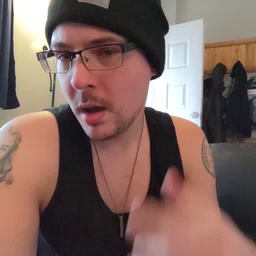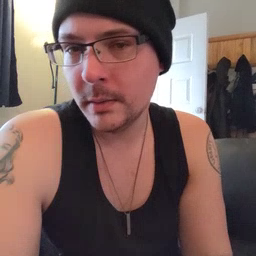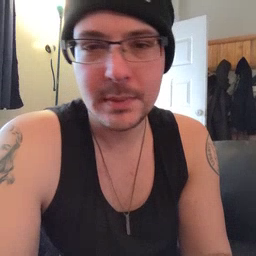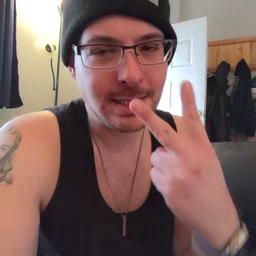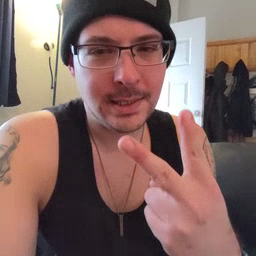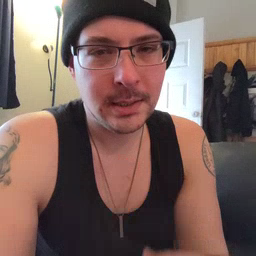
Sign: see